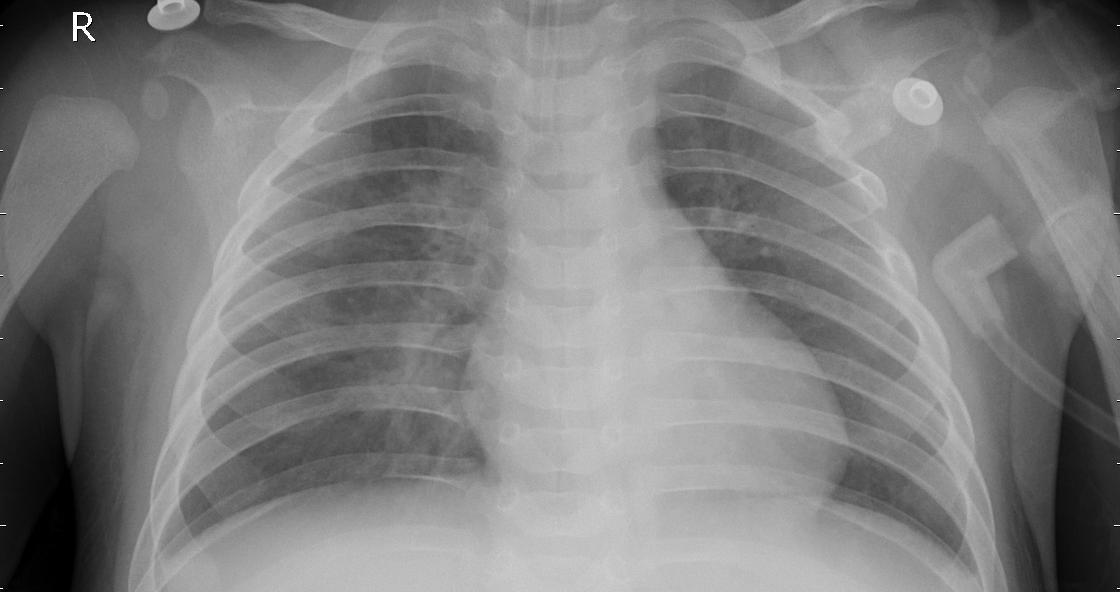
Diagnosis: PNEUMONIA